Question: When ever my NSSlider is displayed, it has a rounded rectangle background (see the linked image). I would like it to only have the bar and the knob drawn, not this background.

I have looked into subclassing NSSliderCell or NSSlider, but it seem that no matter what draw method I override this background will not go away. Is there anything I can do to get rid of this background, or are my only option to make my own control?
Thank you
Soren
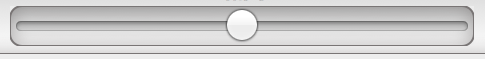
Answer: Uncheck the Bordered option in Xcode or you can set it to NO in code.
If that doesn't work you've got it inside an NSBox or something